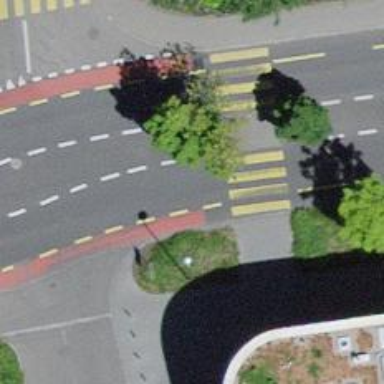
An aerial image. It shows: Secondary road with asphalt surface and designated cycle lane.